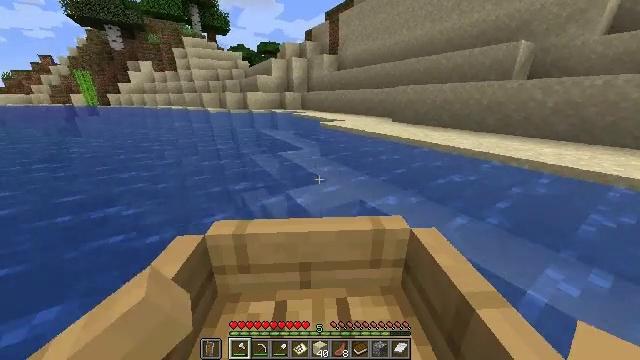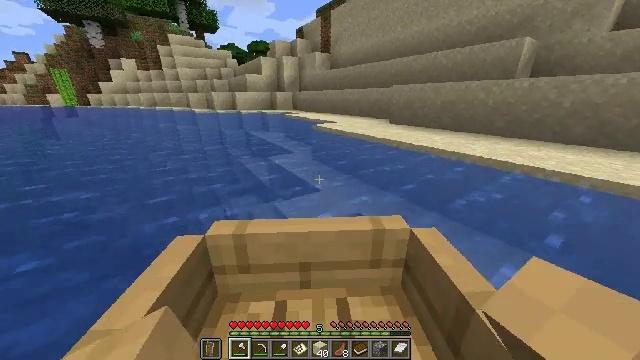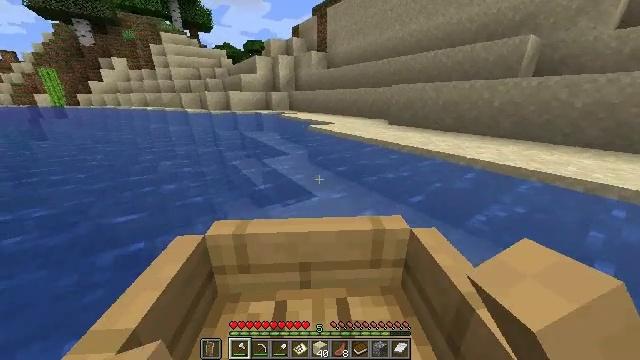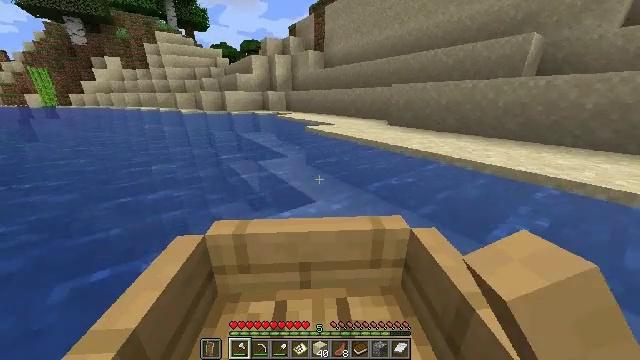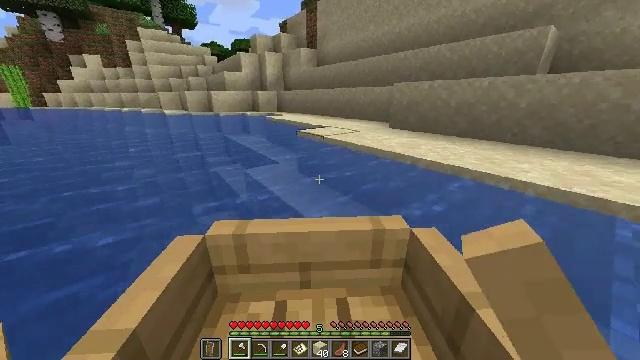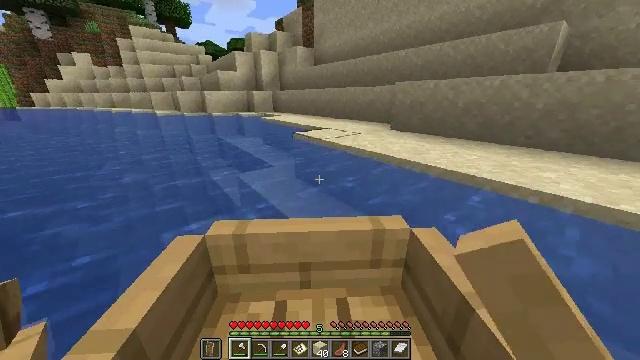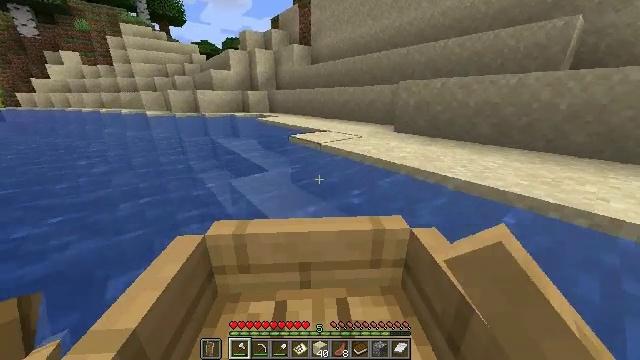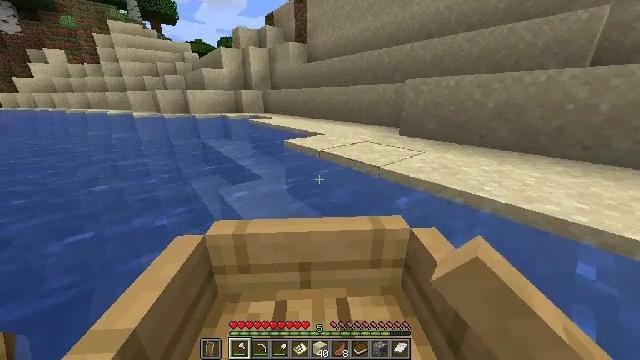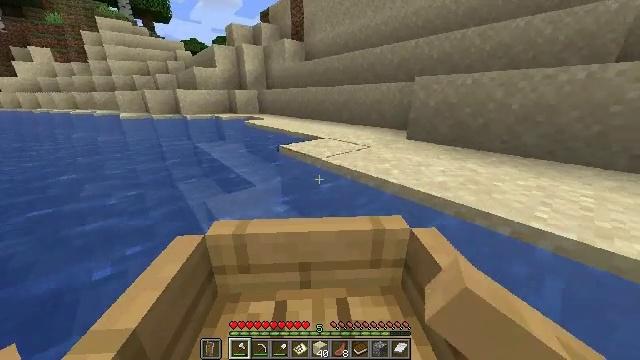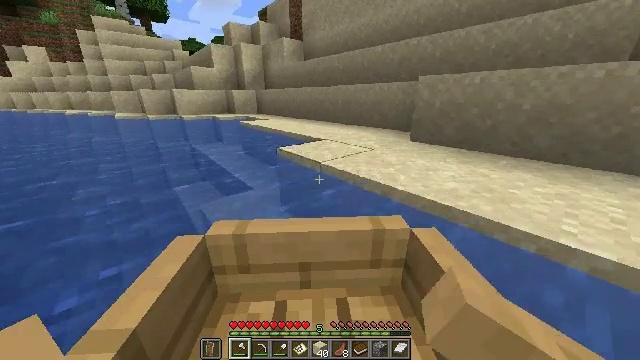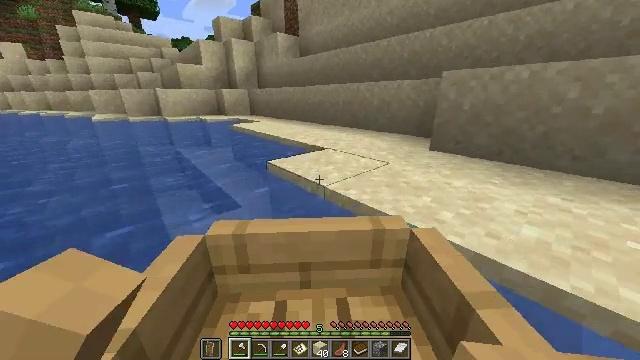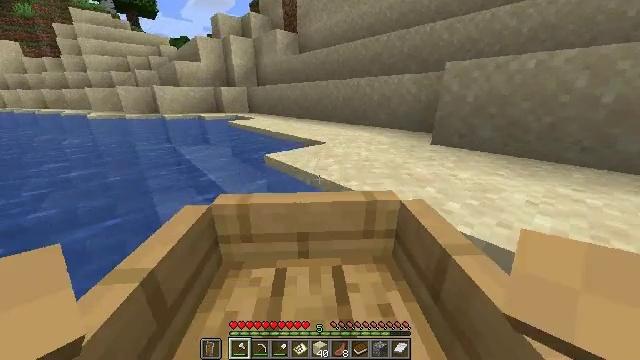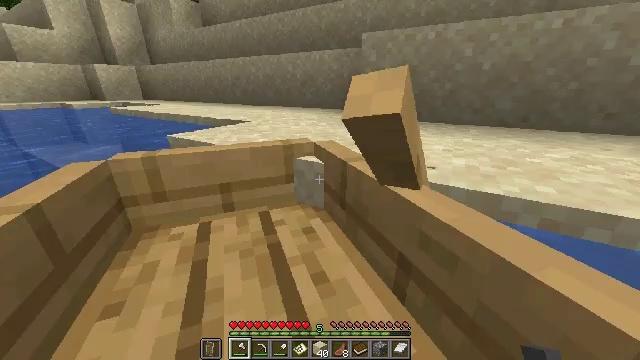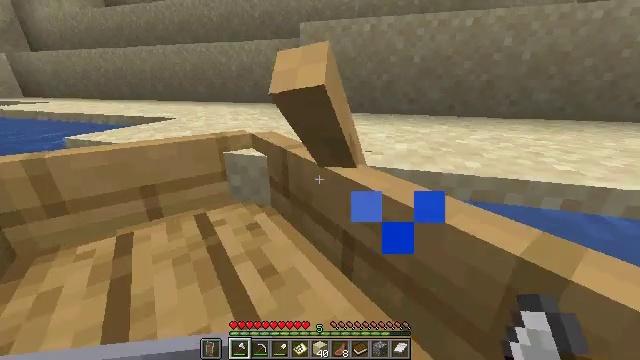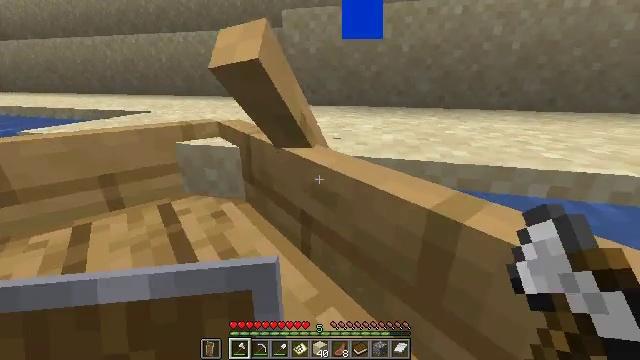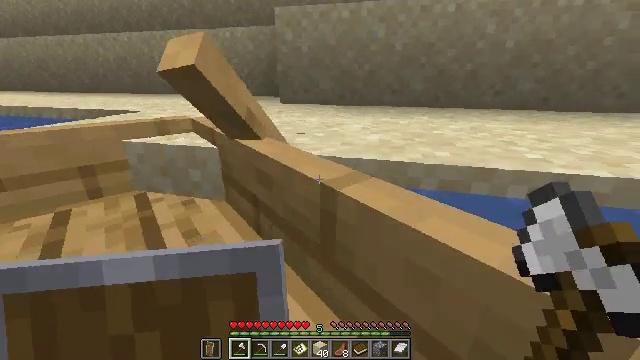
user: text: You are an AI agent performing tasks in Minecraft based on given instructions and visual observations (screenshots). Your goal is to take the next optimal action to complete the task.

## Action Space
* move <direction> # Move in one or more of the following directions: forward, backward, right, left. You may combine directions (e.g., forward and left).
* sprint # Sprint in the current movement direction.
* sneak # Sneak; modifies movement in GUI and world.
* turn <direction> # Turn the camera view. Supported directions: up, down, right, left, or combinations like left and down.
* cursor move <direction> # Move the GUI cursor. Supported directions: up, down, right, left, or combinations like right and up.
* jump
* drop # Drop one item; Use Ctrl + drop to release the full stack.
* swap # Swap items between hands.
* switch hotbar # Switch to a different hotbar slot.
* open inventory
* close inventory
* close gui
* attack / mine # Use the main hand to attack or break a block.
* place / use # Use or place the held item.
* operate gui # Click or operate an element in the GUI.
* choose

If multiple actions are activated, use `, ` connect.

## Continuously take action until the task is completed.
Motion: motion action
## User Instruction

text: Remove a filled map from the inventory.
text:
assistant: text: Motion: move forward, sprint
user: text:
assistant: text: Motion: move forward, sprint
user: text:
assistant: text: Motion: move forward, sprint
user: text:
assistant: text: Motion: move forward, sprint
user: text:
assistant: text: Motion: move forward, sprint
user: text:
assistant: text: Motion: move forward
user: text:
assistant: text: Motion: move forward
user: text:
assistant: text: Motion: move forward
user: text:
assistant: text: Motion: move forward
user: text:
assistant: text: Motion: move forward, sneak
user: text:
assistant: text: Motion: move forward, sneak
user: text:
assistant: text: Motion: move forward, sneak, turn right and down
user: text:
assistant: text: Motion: move forward, turn right
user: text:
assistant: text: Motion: move forward, turn right
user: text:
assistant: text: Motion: move forward, jump
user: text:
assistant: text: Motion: move forward, jump
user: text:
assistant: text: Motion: move forward, turn left and down, jump
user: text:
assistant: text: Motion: move forward, turn left and down, jump
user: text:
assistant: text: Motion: move forward and move right, turn left and down, jump
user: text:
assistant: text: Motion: move forward and move right
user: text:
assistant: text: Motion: move forward and move right
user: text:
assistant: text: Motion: move right
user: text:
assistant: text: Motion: move right, turn left and down
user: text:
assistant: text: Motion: turn left and down
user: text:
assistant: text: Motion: turn left and down, attack / mine
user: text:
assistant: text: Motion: turn left and down, attack / mine
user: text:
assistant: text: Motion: attack / mine
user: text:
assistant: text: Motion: turn right and up, attack / mine
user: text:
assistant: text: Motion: turn right and up
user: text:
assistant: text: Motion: turn right